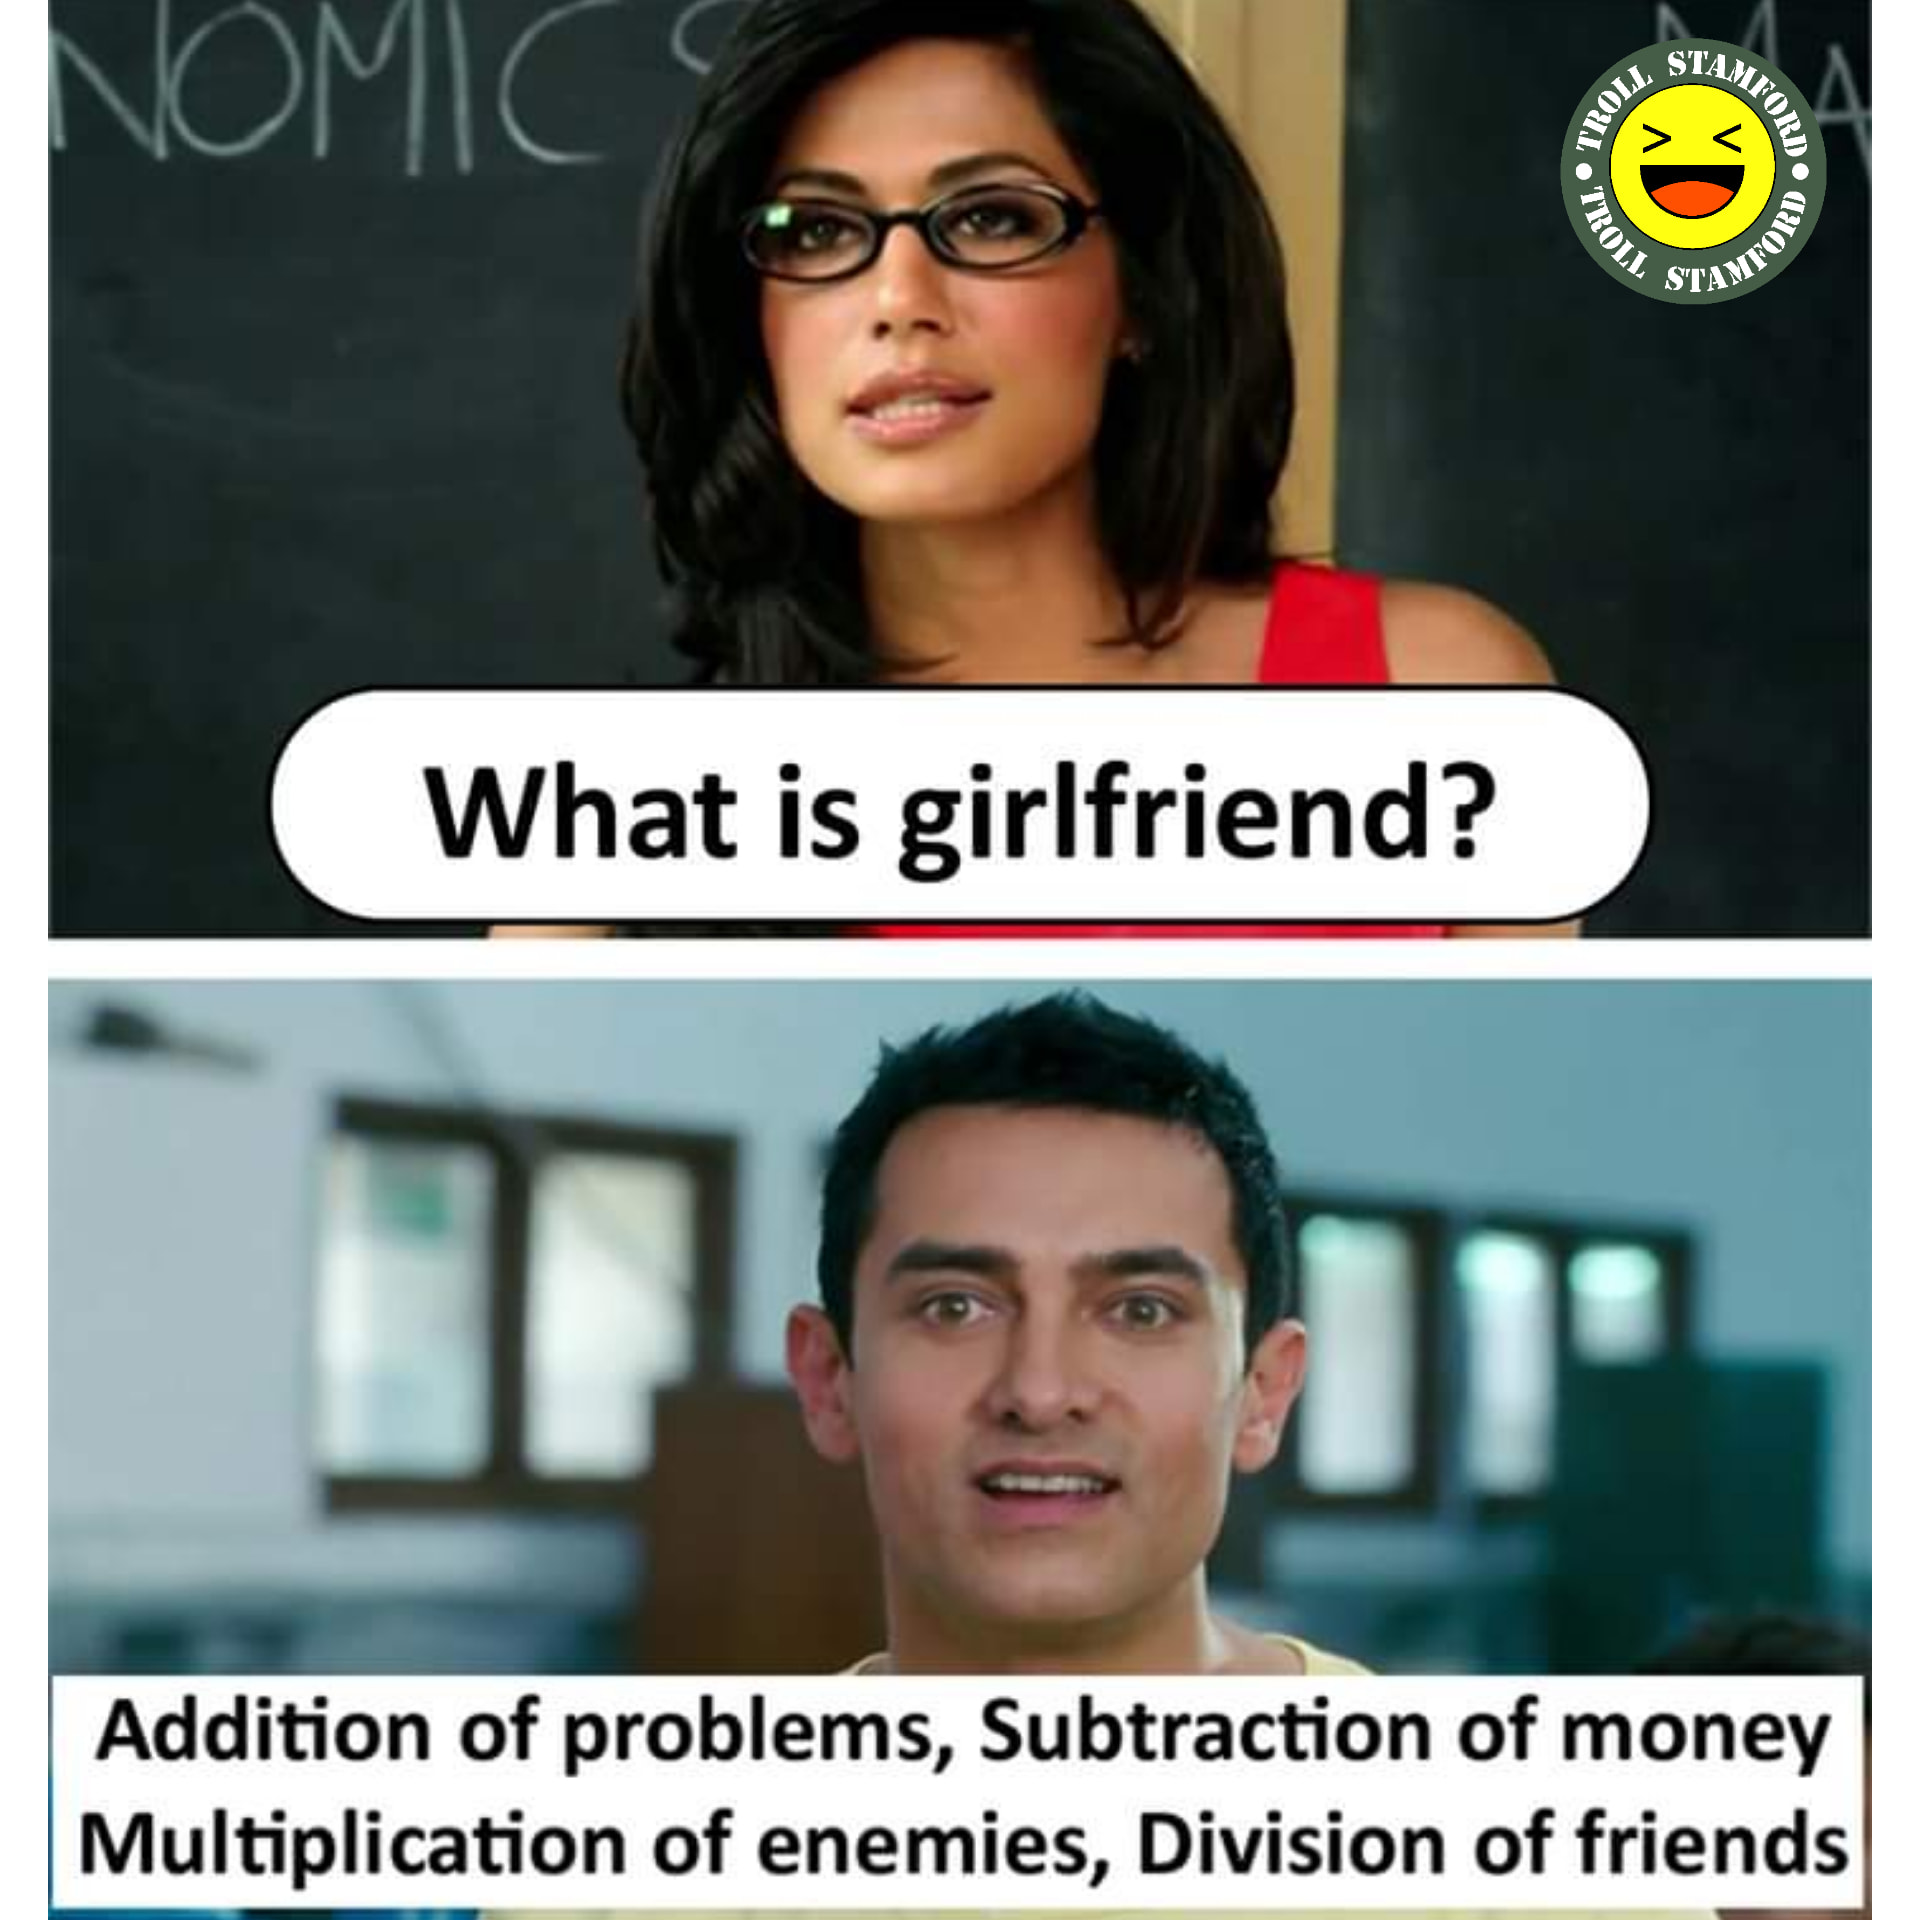
Caption: What is girlfriend ?     Addition of problems , Subtraction of money , Multiplication of enemies , Divisions of Friends
Label: hate